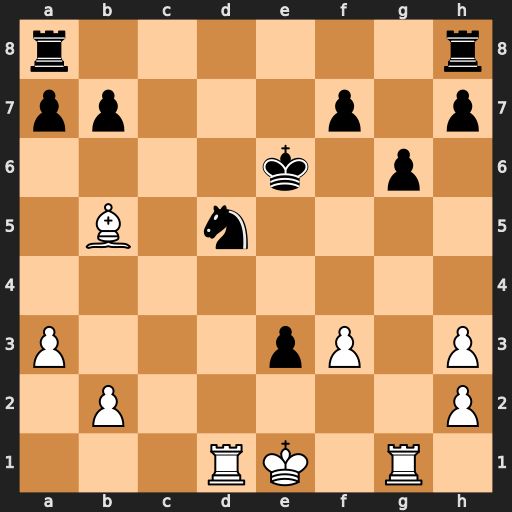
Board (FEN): r6r/pp3p1p/4k1p1/1B1n4/8/P3pP1P/1P5P/3RK1R1
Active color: w
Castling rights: -
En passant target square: -
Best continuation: Bc4 Rhd8 Rg4 f5 Rgd4